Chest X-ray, PA view. Patient: 77 years old, sex F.
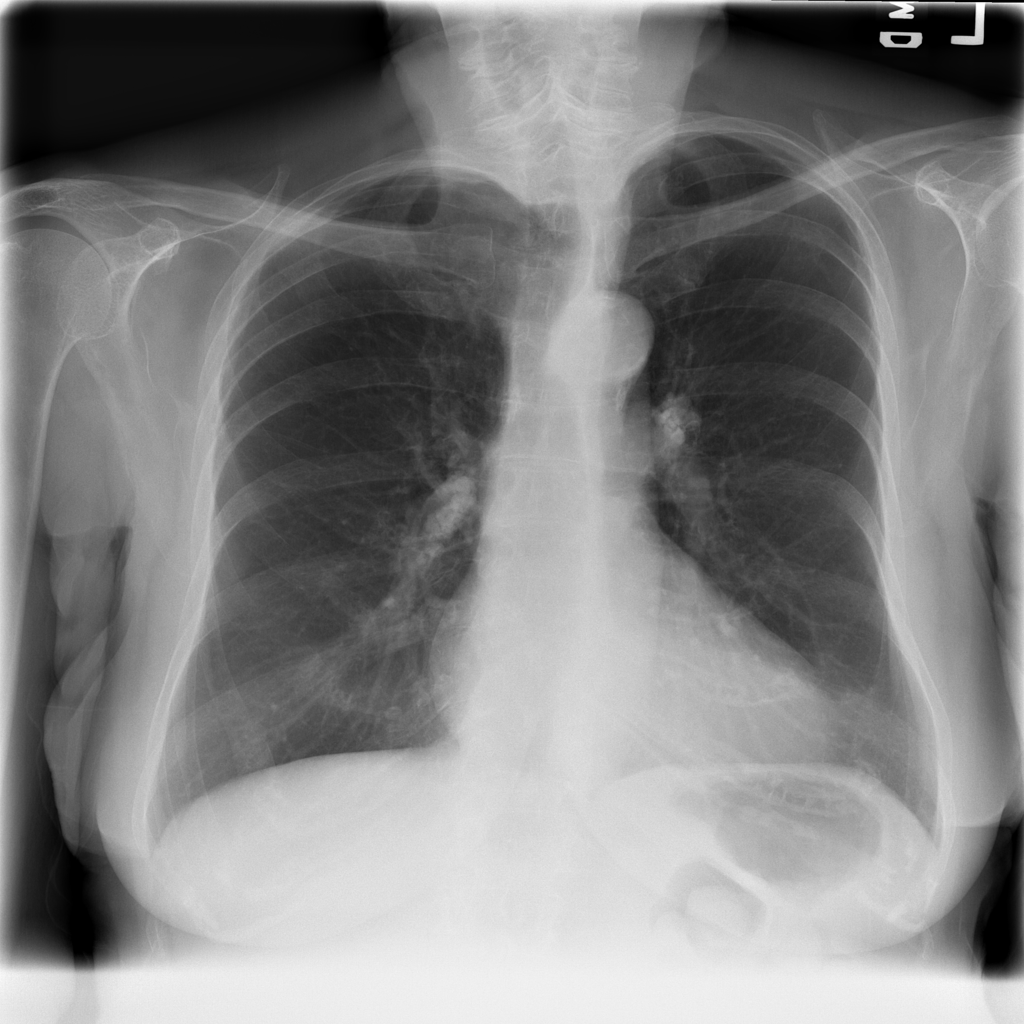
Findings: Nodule